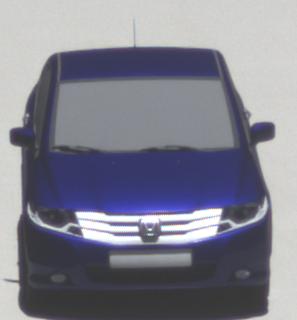
Make: Honda
Model: City
Detailed model: Gen. 6
Model produced from: 2008
Model produced until: 2013
Doors: 4
Color: blue
Road condition: wet road
Daytime: midday
Contrast: high contrast